Question: Can I have something like this in the GUI of matlab to let the user choose between a set of default colors?
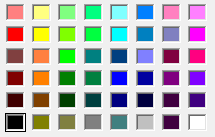
Answer: Take a loot at <URL>.
And while you are at it, <URL> a list of pre-defined, commonly used, out-of-the-box UI elements Mathworks has made just for you!
Enjoy